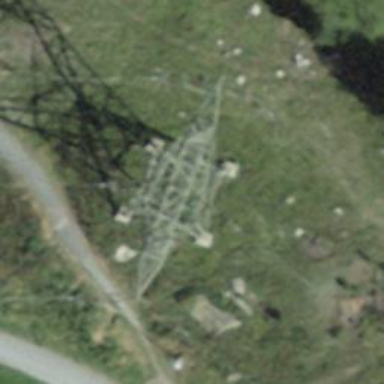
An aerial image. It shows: Towering power structure.